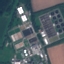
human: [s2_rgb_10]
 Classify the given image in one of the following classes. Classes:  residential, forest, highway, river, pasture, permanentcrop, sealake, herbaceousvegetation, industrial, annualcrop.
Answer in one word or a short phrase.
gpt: Industrial